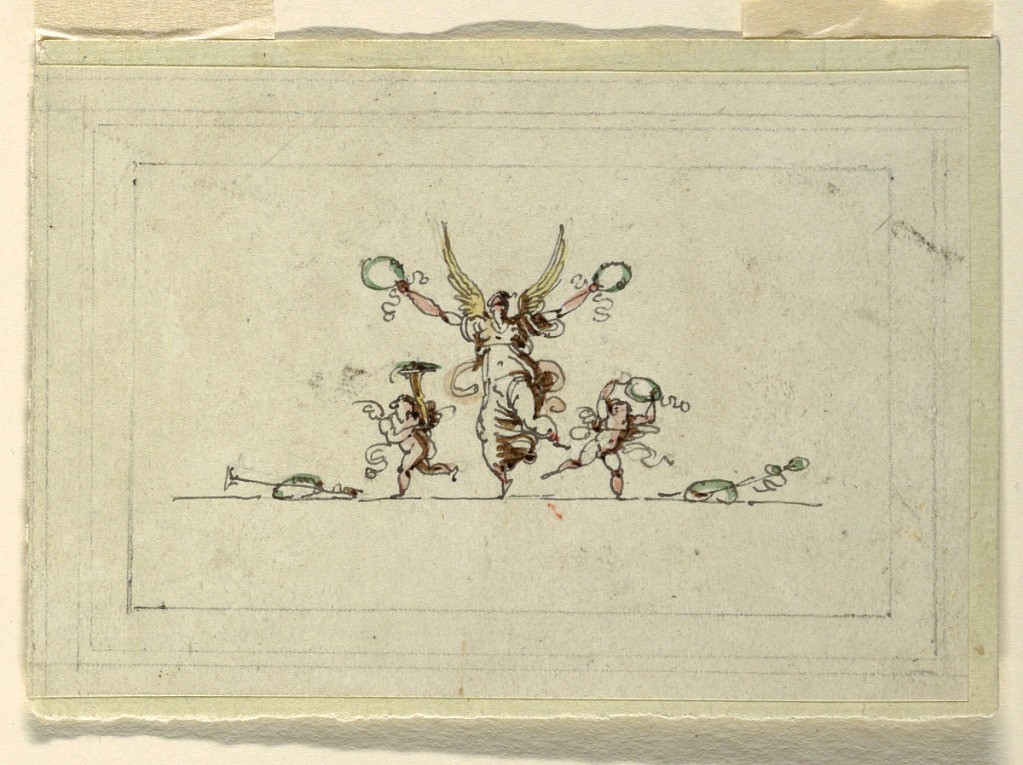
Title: Victory with a Garland, Sala di Recezione, Palazzo Quirinale, Rome
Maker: Felice Giani, Italian, 1758–1823
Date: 1812
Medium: Pen and dark gray ink, brush and color washes over black chalk ruled lines on beige wove paper Support: beige wove paper
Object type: Drawing
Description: Fame raises garlands in both hands. On her left, putto with cornucopia; on her right, putto with garland. On ground at left, garland and trumpet; at right, garland and thyrsus. Ruled lines in black chalk suggest rectangular moldings.